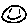
Label: smiley face